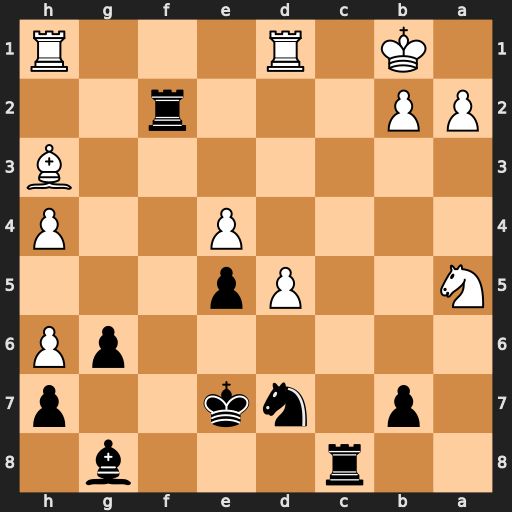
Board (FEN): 2r3b1/1p1nk2p/6pP/N2Pp3/4P2P/7B/PP3r2/1K1R3R
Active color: b
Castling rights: -
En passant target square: -
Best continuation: Rcc2 a3 Rxb2+